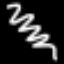
Label: squiggle